Aerial crown-view tile of a tropical tree (Barro Colorado Island, Panama), acquired 20250715:
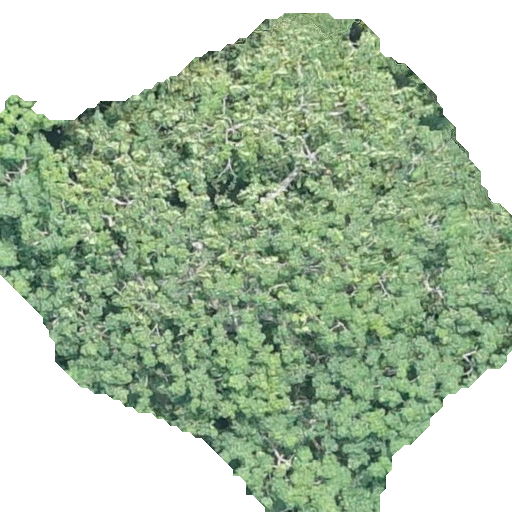
Species: Pseudobombax septenatum
GBIF accepted scientific name: Pseudobombax septenatum
Crown area: 275.024 m²